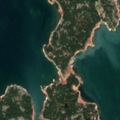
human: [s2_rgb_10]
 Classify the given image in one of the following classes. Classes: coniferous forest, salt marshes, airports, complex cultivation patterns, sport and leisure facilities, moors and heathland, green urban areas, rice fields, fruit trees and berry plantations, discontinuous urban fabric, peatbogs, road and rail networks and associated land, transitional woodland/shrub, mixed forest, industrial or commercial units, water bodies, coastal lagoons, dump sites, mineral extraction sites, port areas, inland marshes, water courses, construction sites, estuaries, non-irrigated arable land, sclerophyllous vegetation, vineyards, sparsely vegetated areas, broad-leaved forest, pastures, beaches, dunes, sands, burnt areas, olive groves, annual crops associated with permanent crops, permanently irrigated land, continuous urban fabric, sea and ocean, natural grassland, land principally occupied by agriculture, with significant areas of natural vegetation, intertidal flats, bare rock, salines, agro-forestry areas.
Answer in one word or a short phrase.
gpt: coniferous forest, mixed forest, sea and ocean